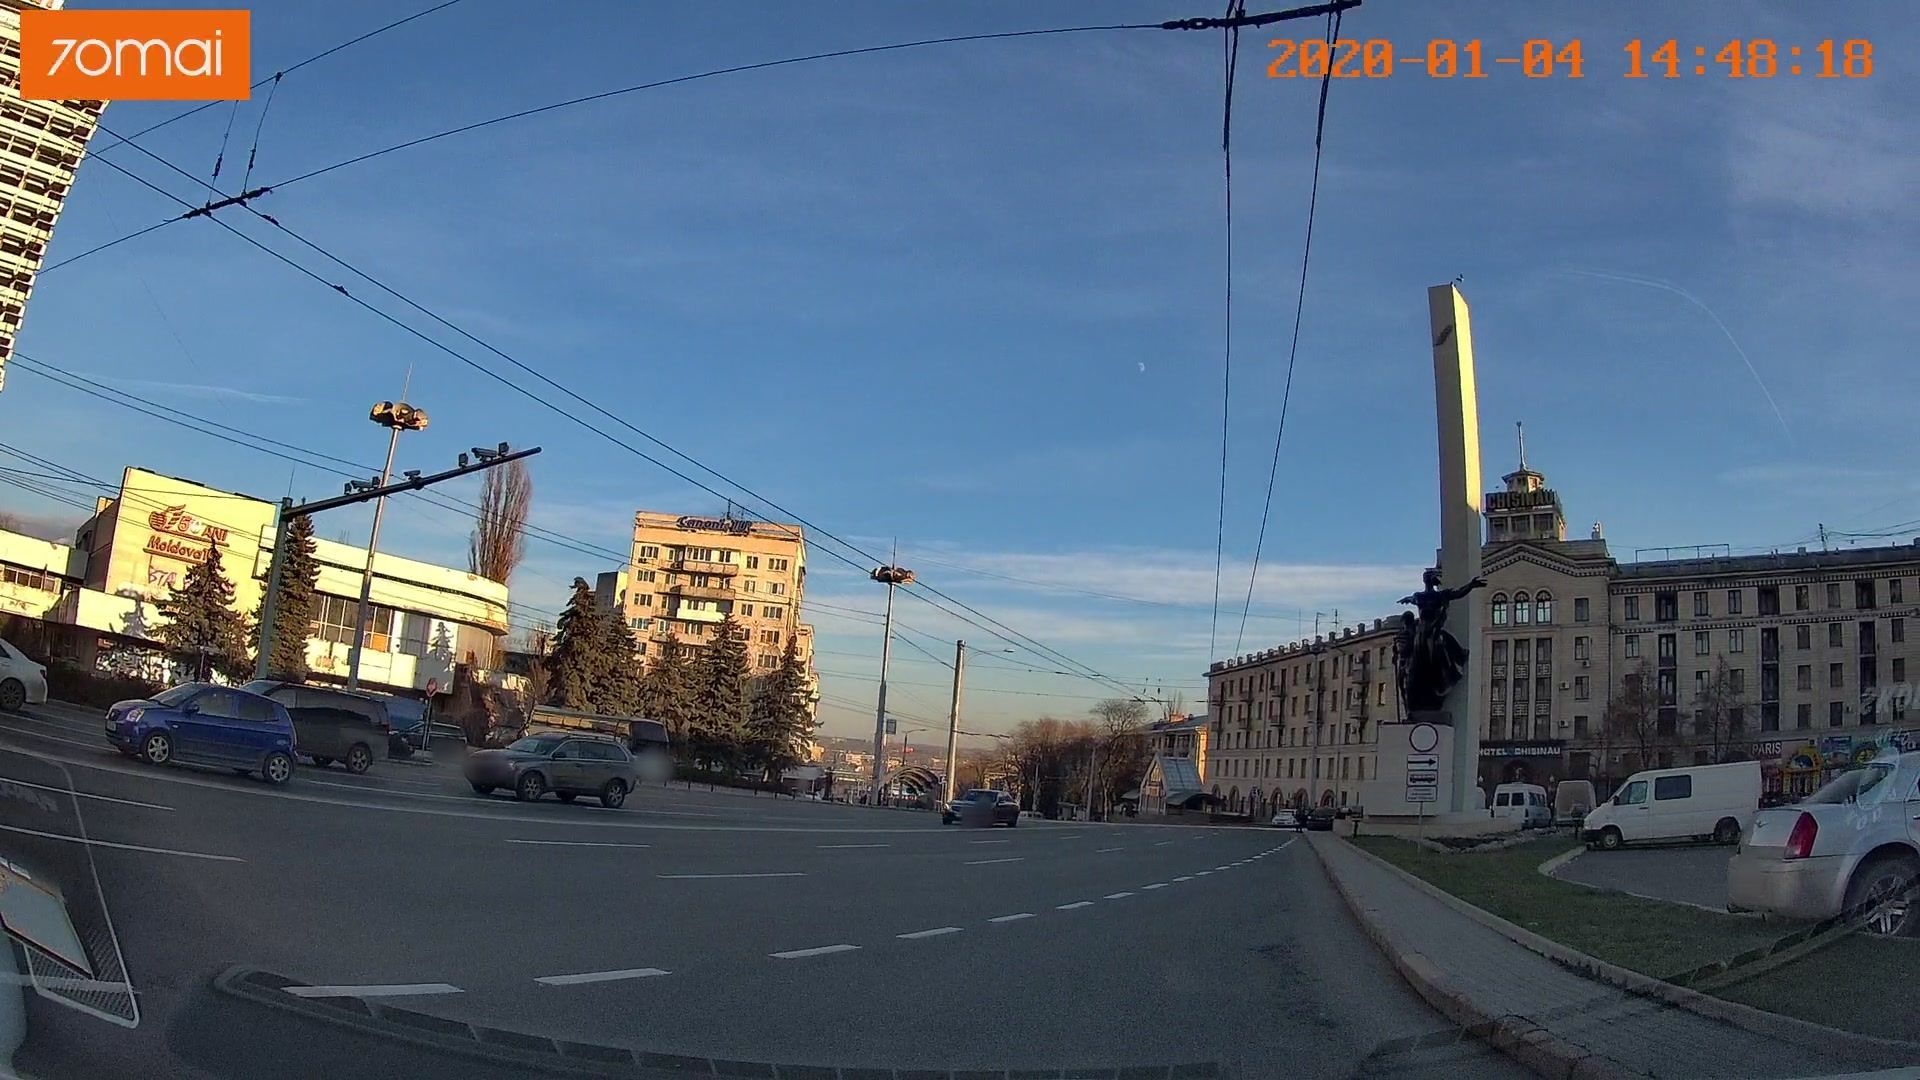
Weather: clear
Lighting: day
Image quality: good
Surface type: driving surface
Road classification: primary_link
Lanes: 2
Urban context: urban centre
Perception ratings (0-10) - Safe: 0.45, Lively: 2.4, Beautiful: 3.89, Boring: 7.2, Depressing: 6.49, Wealthy: 6.08